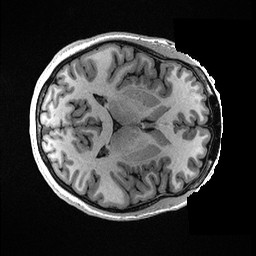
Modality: T1w
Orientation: axial
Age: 34
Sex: female
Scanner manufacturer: ge
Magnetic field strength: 3 T
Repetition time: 0.006952 s
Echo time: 0.00292 s